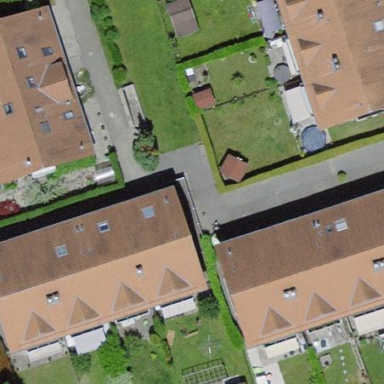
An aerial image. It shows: Terrace building with gabled roof covered in roof tiles.